Interaction volume radius: 5 \u00c5
Interaction volume height: 30 \u00c5
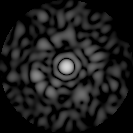
Disorder parameter: 0.8695